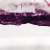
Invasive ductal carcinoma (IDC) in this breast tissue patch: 0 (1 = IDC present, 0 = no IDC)